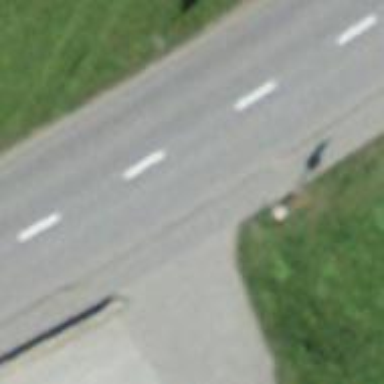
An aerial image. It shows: Asphalt sidewalk.